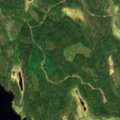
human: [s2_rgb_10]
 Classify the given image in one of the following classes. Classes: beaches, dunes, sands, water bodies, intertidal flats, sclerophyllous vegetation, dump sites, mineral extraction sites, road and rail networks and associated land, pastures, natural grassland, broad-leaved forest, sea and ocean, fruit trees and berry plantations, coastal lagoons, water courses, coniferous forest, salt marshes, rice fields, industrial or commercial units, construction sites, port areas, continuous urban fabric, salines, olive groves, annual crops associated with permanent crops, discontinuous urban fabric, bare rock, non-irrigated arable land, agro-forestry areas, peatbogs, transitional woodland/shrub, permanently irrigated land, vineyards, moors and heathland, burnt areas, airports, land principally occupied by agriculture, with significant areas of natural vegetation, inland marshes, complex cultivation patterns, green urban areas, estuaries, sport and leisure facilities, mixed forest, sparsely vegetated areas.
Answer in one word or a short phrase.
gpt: coniferous forest, transitional woodland/shrub, water bodies